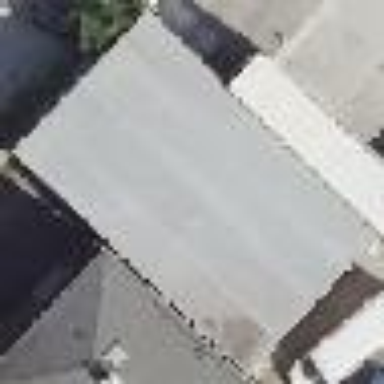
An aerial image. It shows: View of roof of building.